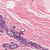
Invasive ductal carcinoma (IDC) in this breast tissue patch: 0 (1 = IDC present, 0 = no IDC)